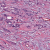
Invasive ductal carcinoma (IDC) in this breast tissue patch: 1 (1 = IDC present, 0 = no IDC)